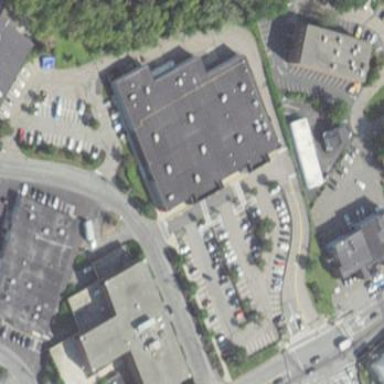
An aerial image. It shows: Building.